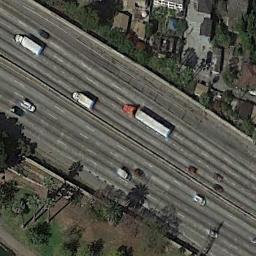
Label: freeway